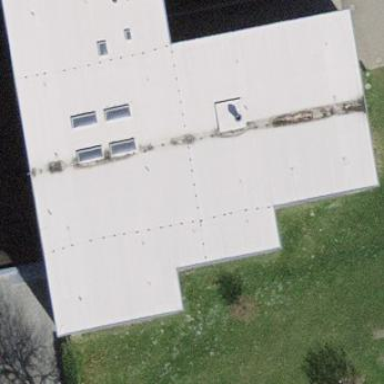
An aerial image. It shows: School building.